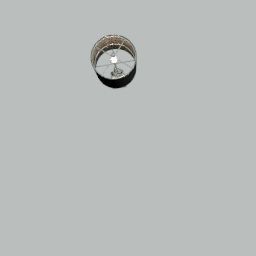
Label: lighting